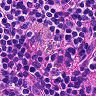
Metastatic tissue present: no